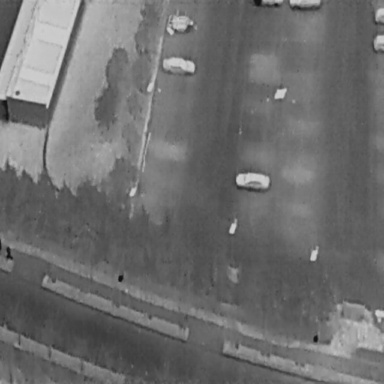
There are eight objects shown in the infrared image, including a Person, and seven Cars.